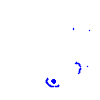
Particle: kaon